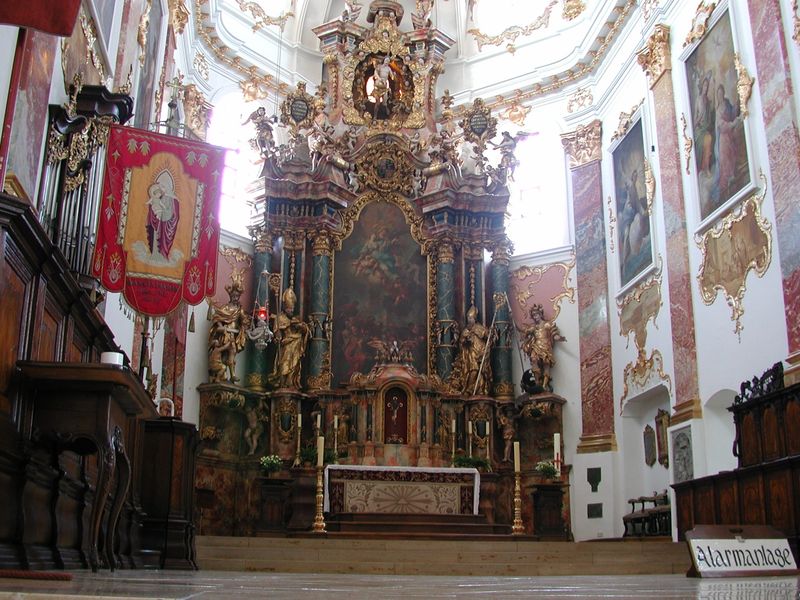
Titel: Biberach, St. Martin (und Maria)
Standort: Biberach, St. Martin (und Maria) (EU - D - Bayern)
Schlagwörter: blau, grün, fenster, marmor, säulen, tisch, rot, barock, bild, innenraum, kirche, gold, rosa, statue, fahne, treppe, bischof, symmetrie, stuck, stufen, foto, altar, hochaltar, wappen, orgel, statuen, untersicht, fresken, mitra, heilige, maria, chorgestühl, ewiges licht, alarmanlage, ewiges feuer, orgeö